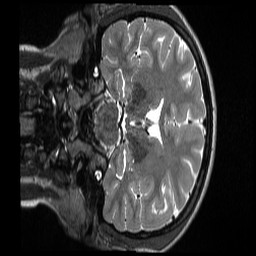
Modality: T2w
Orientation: coronal
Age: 21
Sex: female